Field crop: tomato
Growth stage: 1
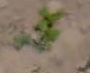
Species: portulaca